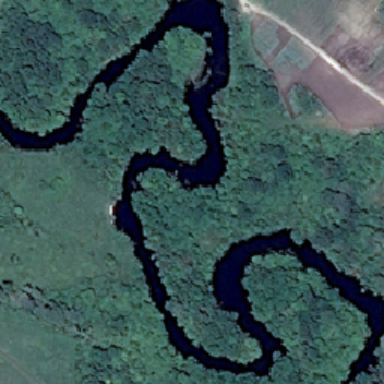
Two rivers and circumference are trees .